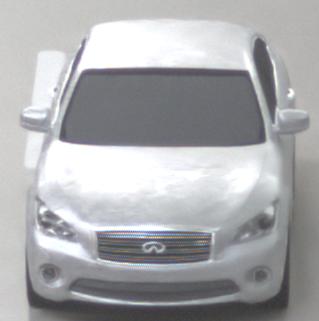
Make: Infiniti
Model: M 37
Detailed model: M (Y51)
Model produced from: 2010/10
Model produced until: 2013/11
Doors: 4
Color: white
Road condition: wet road
Daytime: morning or afternoon
Contrast: low contrast